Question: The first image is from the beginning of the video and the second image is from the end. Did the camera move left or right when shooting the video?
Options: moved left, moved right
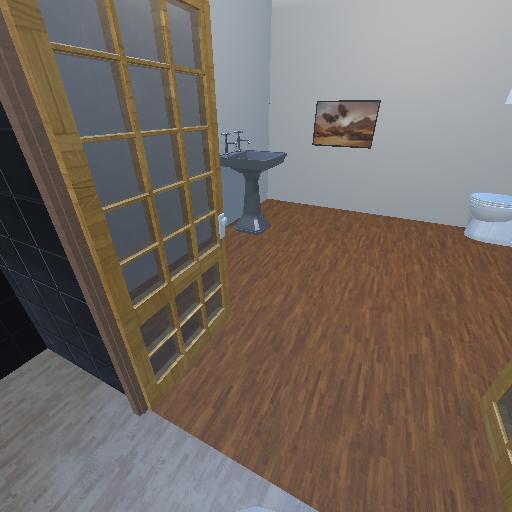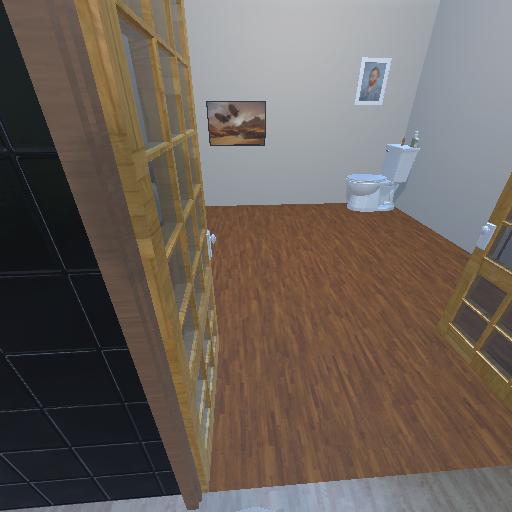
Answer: moved left